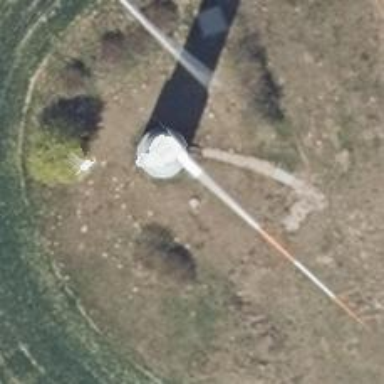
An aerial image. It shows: Wind generator using horizontal axis wind turbines.